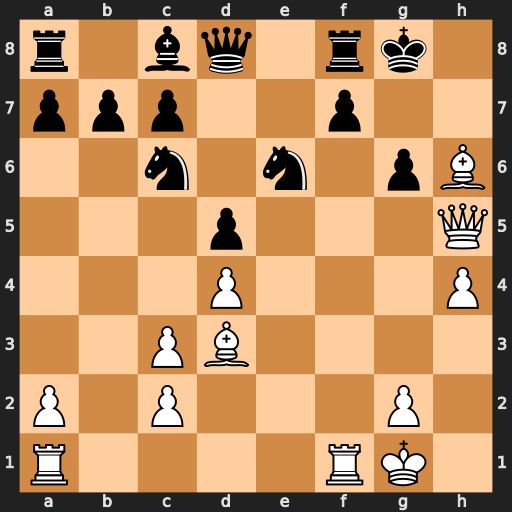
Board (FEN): r1bq1rk1/ppp2p2/2n1n1pB/3p3Q/3P3P/2PB4/P1P3P1/R4RK1
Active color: w
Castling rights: -
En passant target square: -
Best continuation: Bxg6 fxg6 Qxg6+